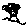
Label: tree